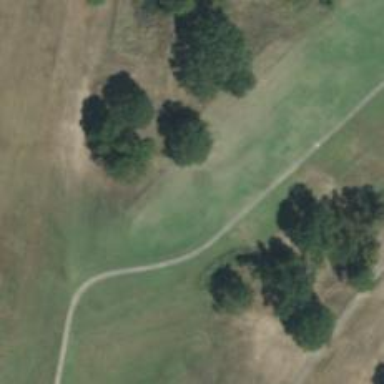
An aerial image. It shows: View of golf hole.